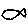
Label: fish